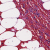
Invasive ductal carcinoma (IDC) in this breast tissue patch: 0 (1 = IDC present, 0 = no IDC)